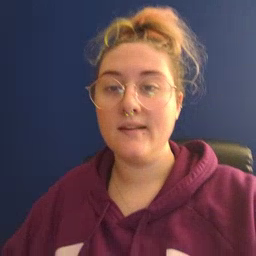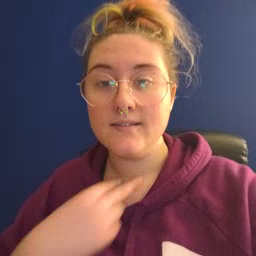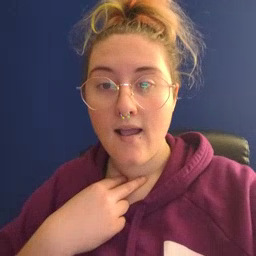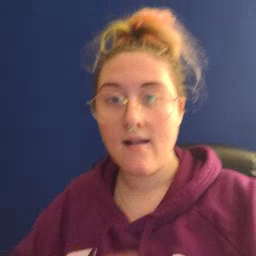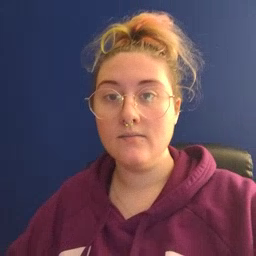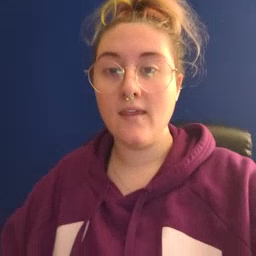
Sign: stuck